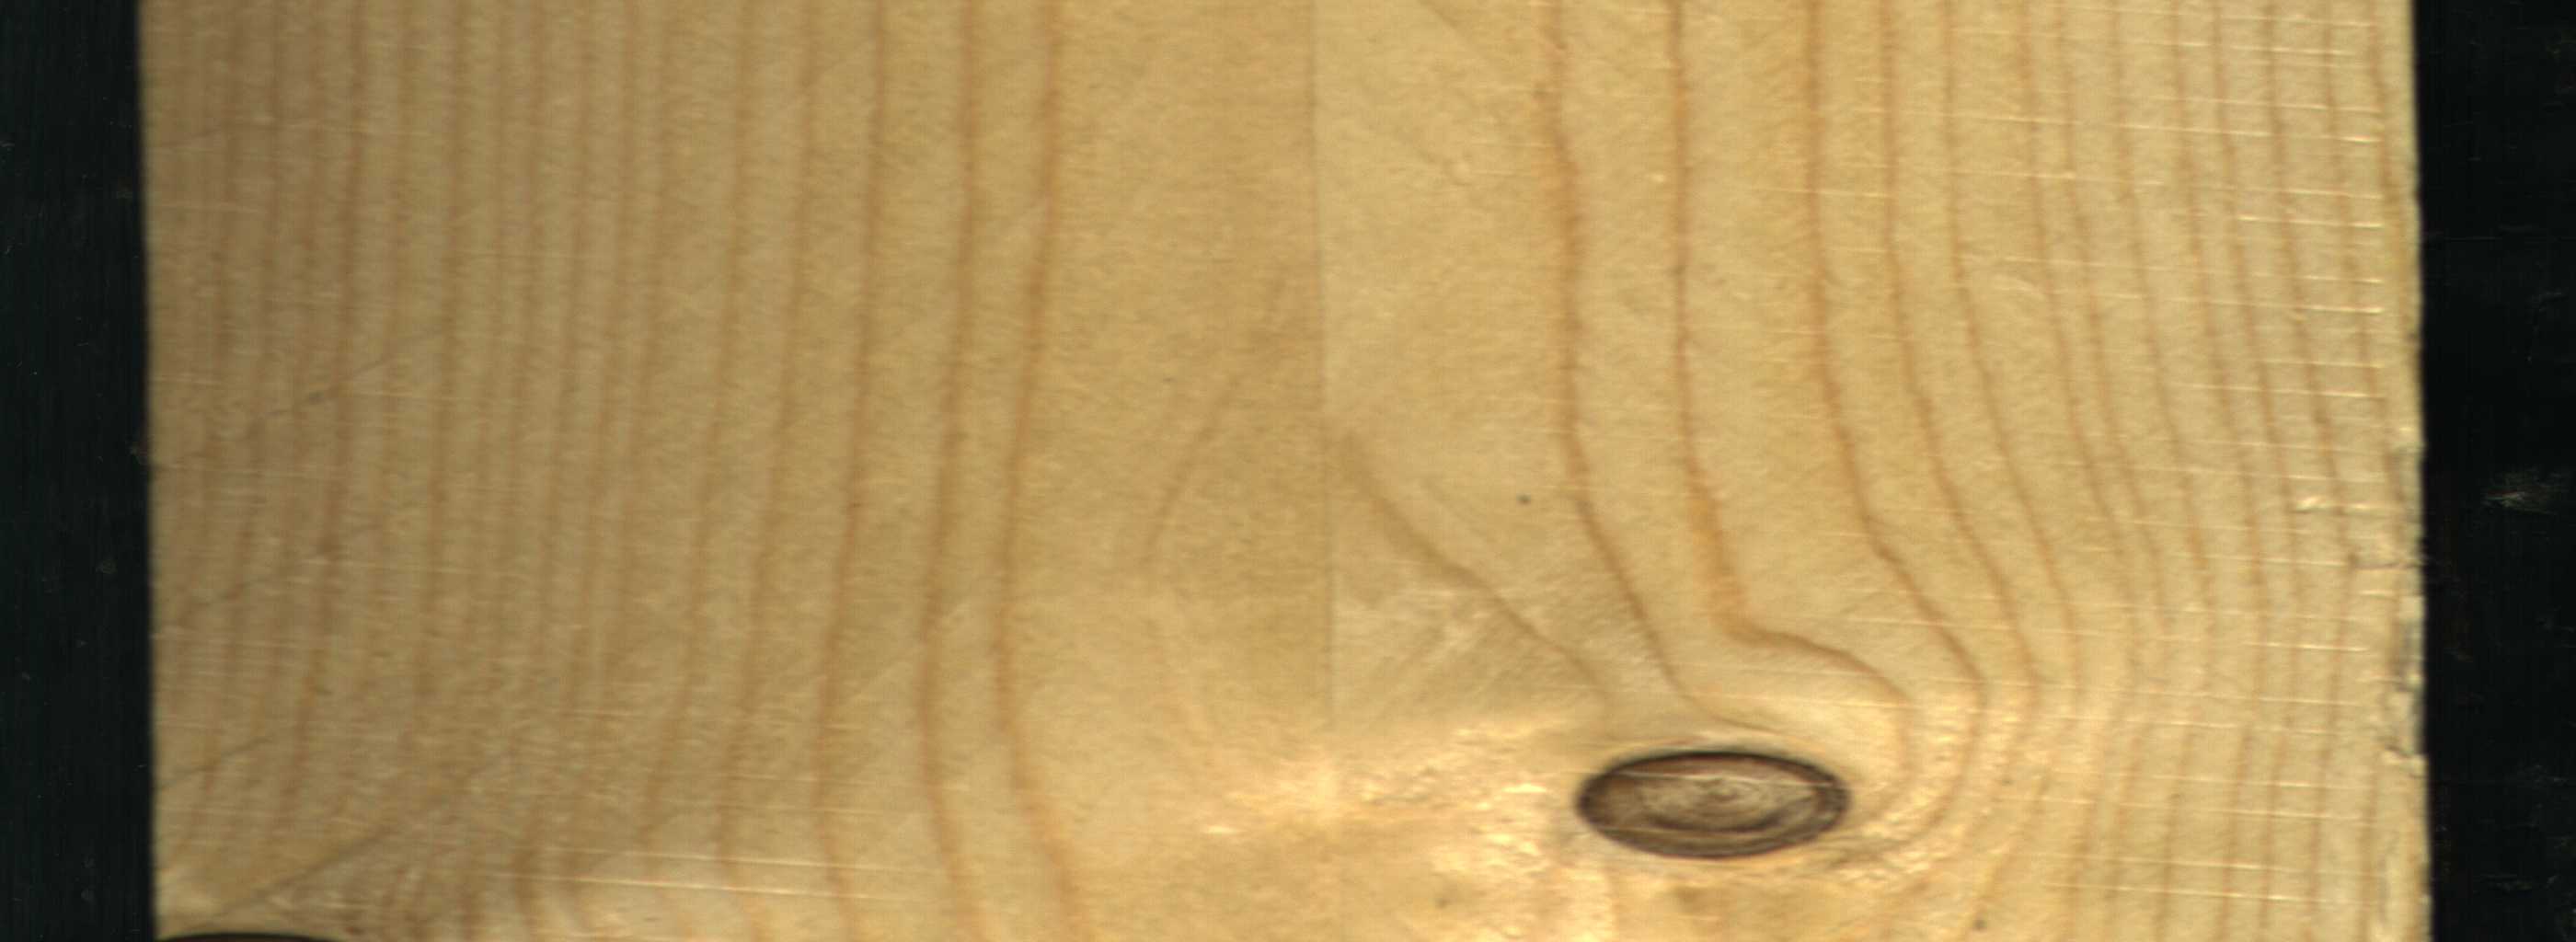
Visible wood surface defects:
Dead_Knot
Live_Knot